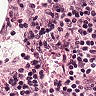
Metastatic tissue present: no